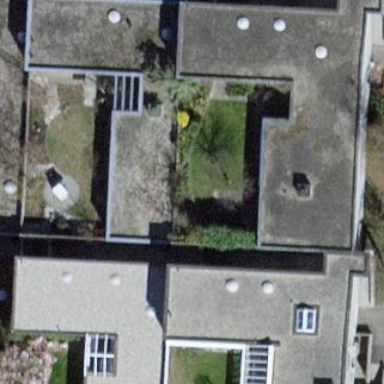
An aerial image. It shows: Semidetached house.